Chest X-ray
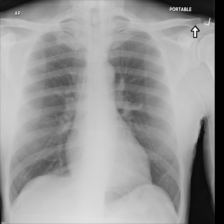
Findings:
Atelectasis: negative
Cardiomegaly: negative
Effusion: negative
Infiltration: negative
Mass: negative
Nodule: negative
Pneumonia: negative
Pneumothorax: negative
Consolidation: negative
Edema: negative
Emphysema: negative
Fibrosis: negative
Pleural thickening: negative
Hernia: negative